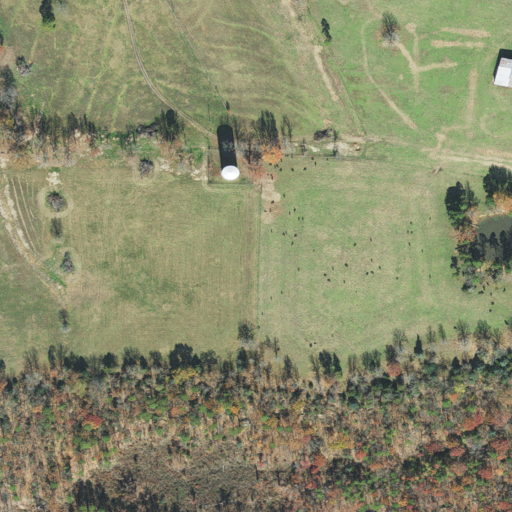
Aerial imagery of mountain in Arkansas named Horton Mountain containing pasture, deciduous forest, shrub, mixed forest, open development, and medium intensity development